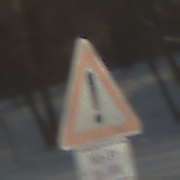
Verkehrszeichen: Gefahrenstelle
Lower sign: ZeitangabenMitBeschraenkungAufWochentage2
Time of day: MorningAfternoon
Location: Outdoor (Suburban)
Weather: PartlyCloudy
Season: NotSpecified
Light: Natural